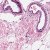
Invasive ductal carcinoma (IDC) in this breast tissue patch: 0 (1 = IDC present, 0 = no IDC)